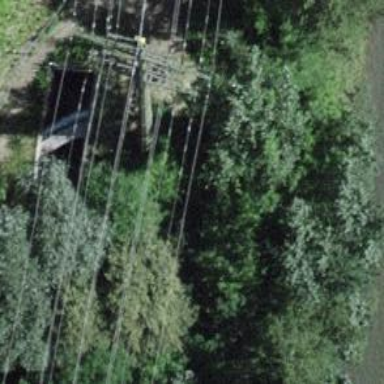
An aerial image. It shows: Power line is depicted.